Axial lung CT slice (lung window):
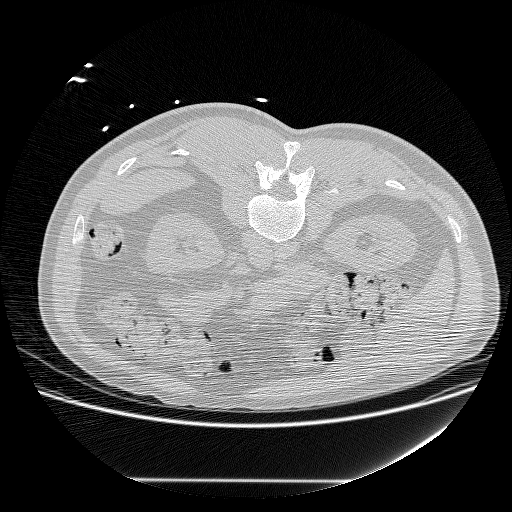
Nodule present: no